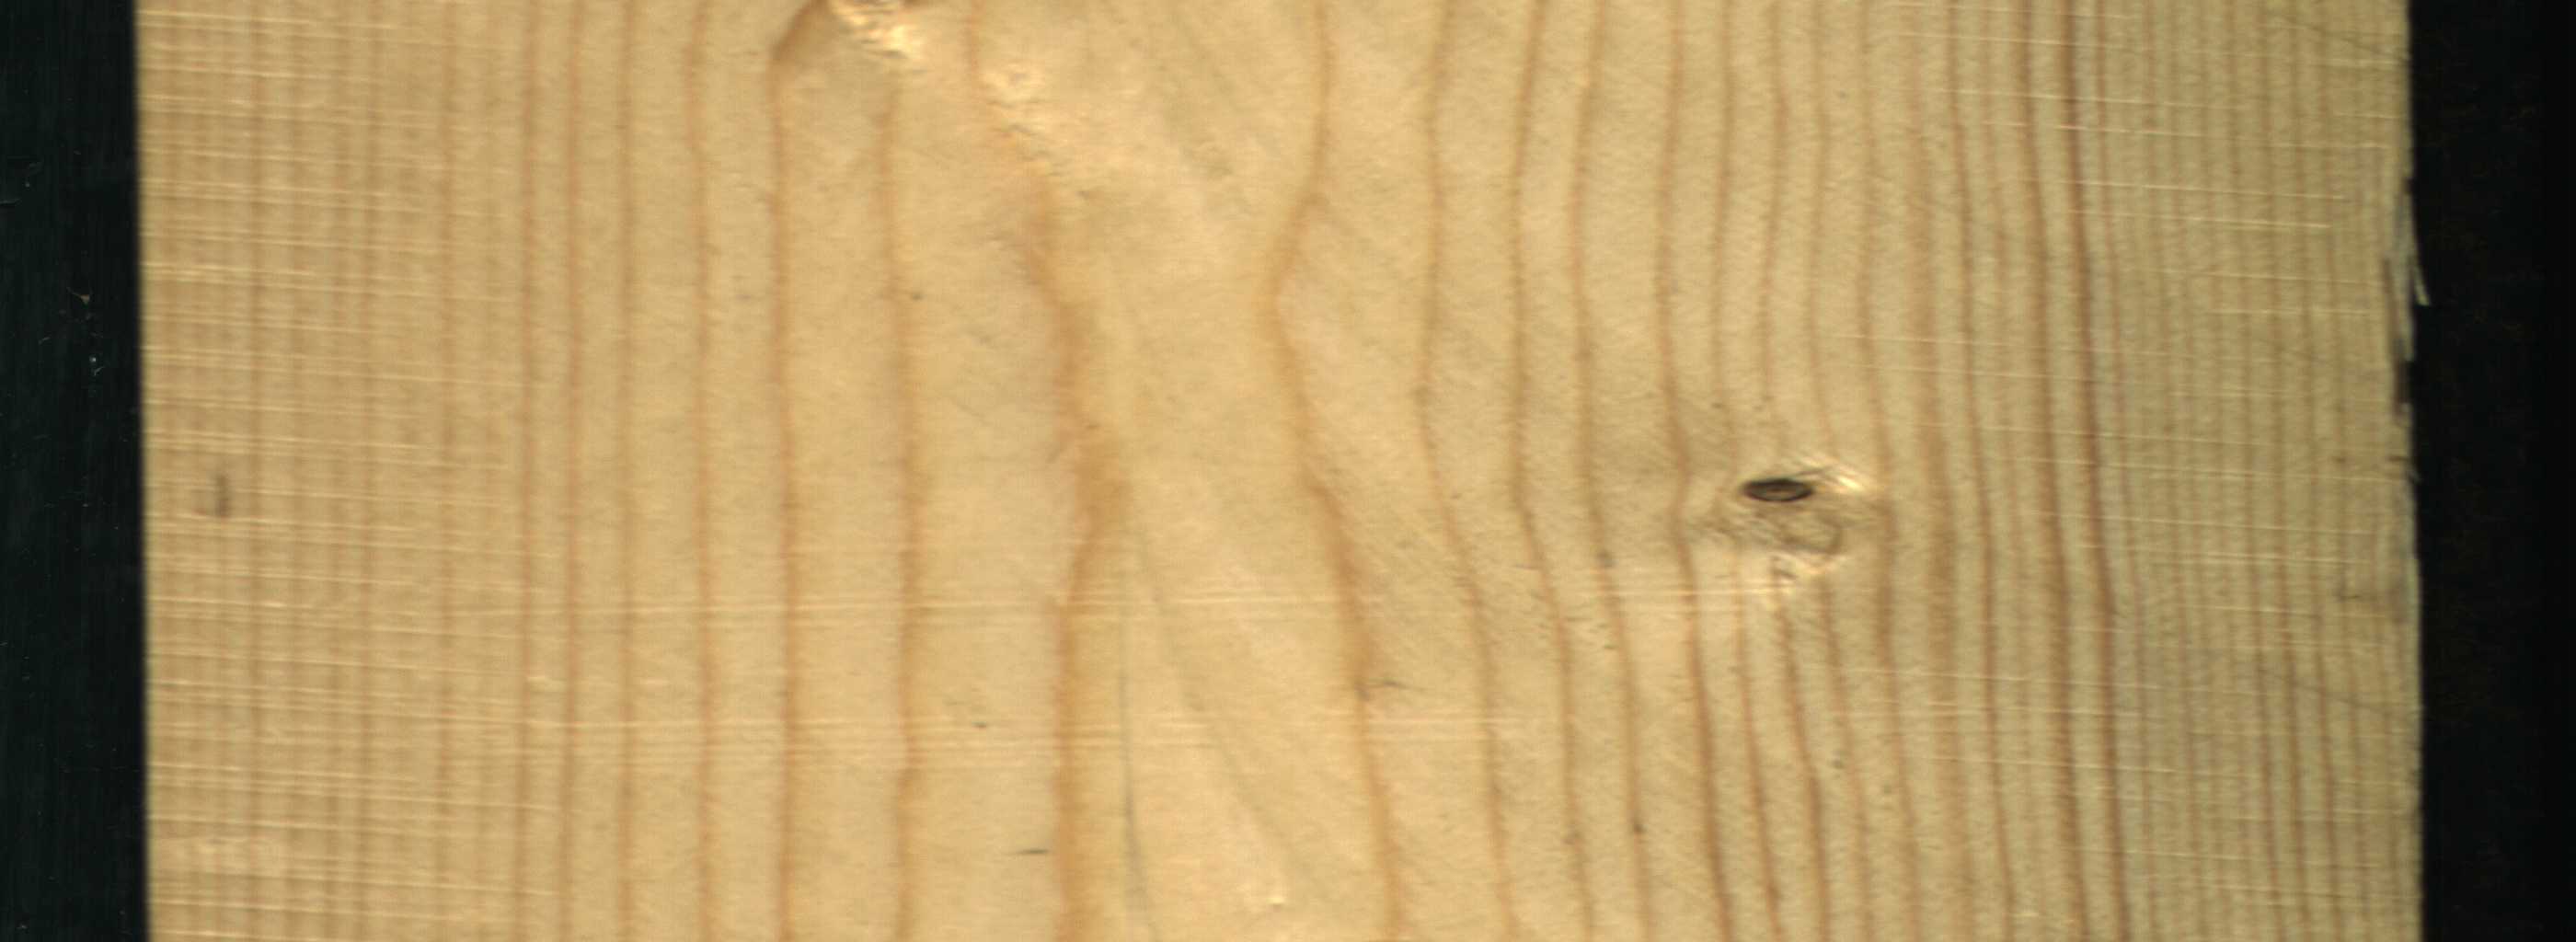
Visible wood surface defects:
Live_Knot